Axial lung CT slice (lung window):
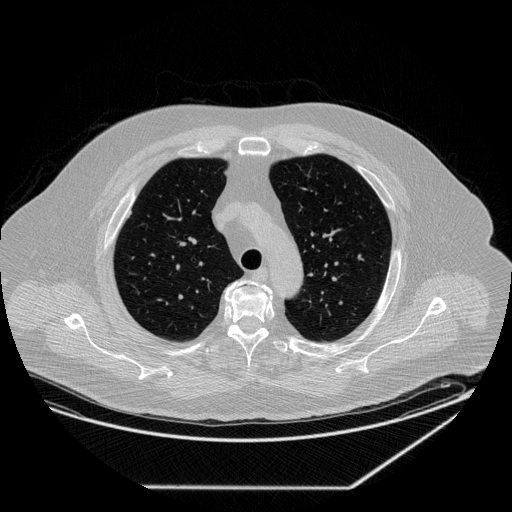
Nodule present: no